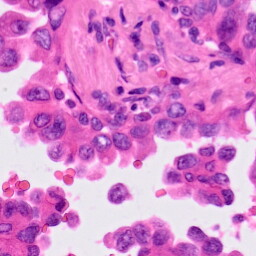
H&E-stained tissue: Lung